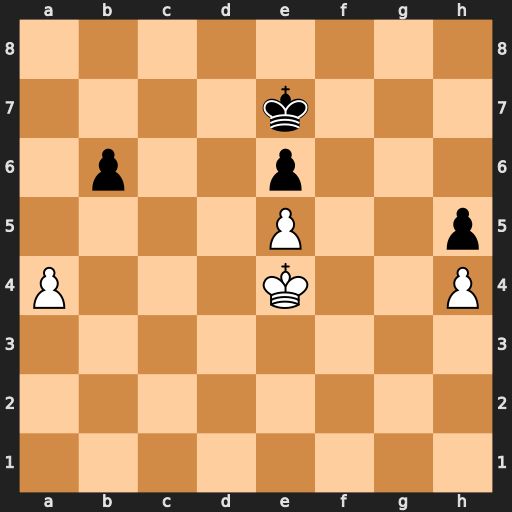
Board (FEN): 8/4k3/1p2p3/4P2p/P3K2P/8/8/8
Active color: w
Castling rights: -
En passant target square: -
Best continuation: Kf4 Kd7 Kg5